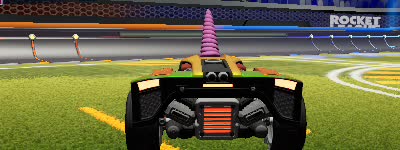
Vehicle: breakout